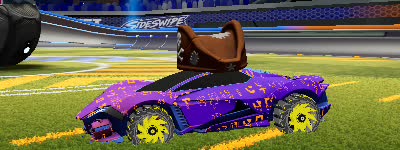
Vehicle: werewolf